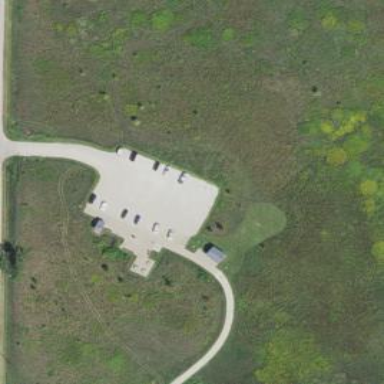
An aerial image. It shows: Parking amenity near trailhead.